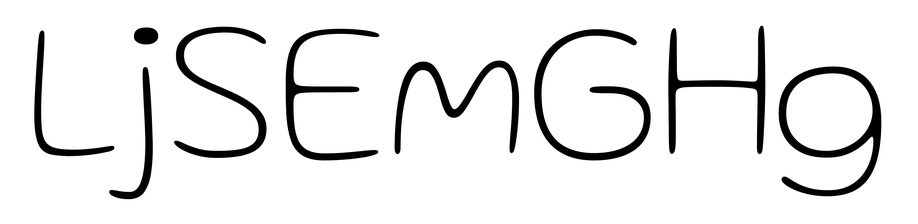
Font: Gluten_Thin